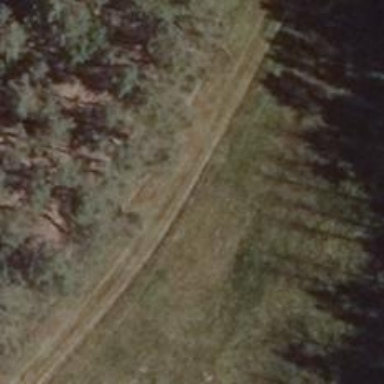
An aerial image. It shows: Grass track with grade5 track type.